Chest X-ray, PA view. Patient: 50 years old, sex M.
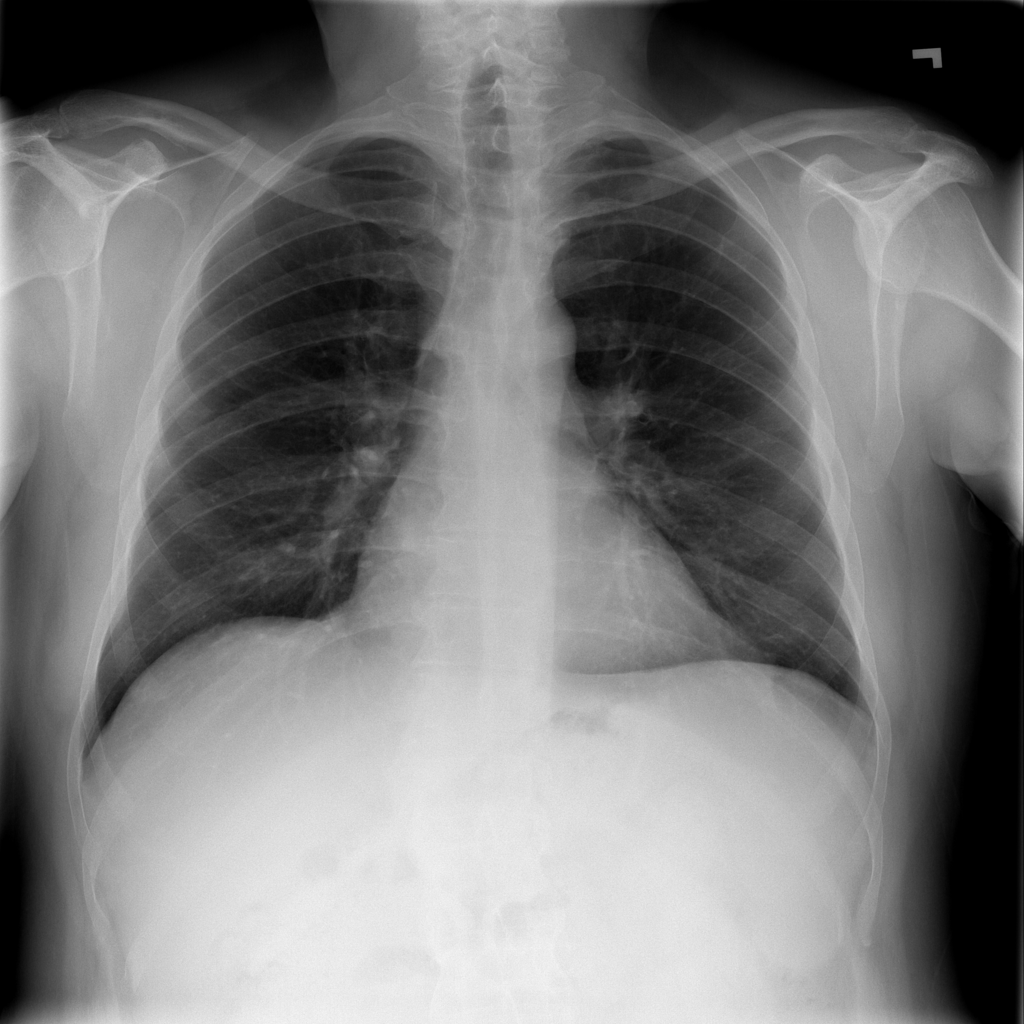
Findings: Infiltration